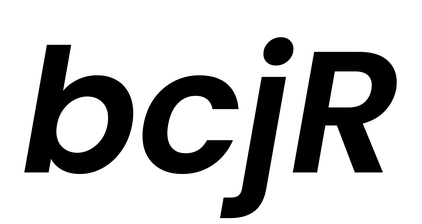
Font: Poppins-SemiBoldItalic